Interaction volume radius: 5 \u00c5
Interaction volume height: 40 \u00c5
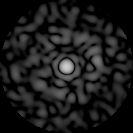
Disorder parameter: 0.8237